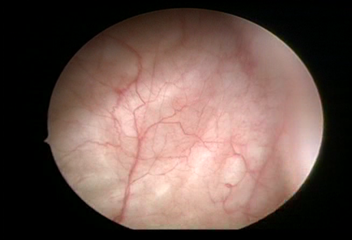
Modality: WLC
Class: Normal mucosa
Bladder cancer association: No